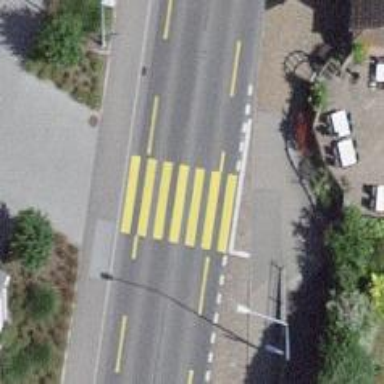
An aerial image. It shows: Uncontrolled zebra crossing with zebra markings.